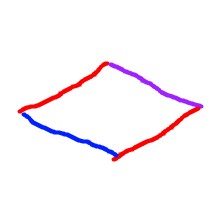
Shape: rhombus